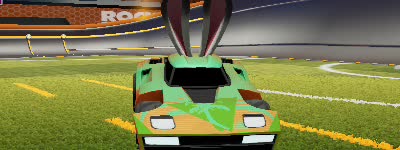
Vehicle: breakout